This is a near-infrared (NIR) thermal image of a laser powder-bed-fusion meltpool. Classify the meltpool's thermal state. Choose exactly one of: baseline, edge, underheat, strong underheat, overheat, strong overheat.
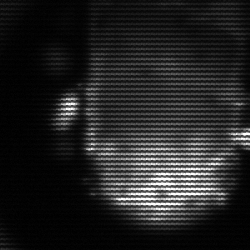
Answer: baseline